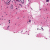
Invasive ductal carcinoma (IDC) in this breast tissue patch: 0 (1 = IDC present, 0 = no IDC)